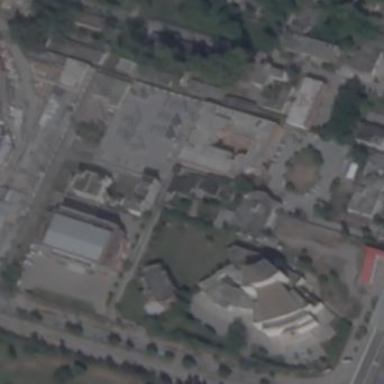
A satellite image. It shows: Arts centre located in building.